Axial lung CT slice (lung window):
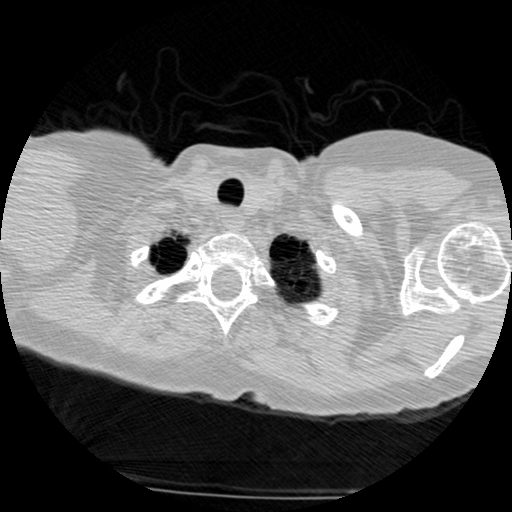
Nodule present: no